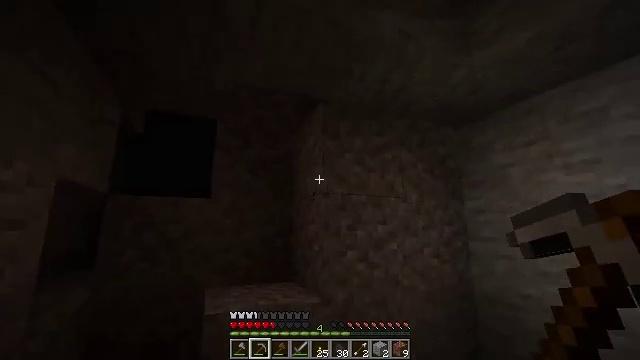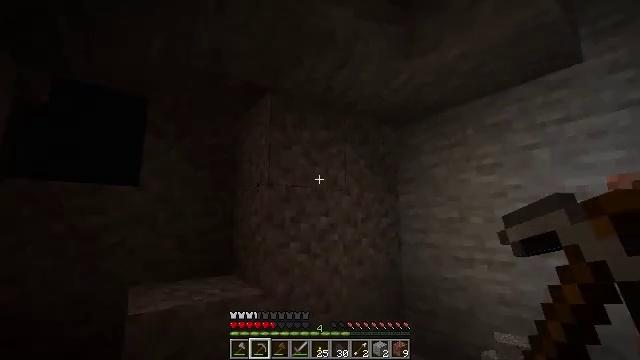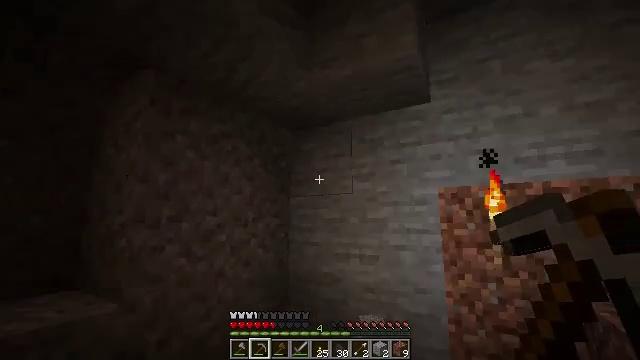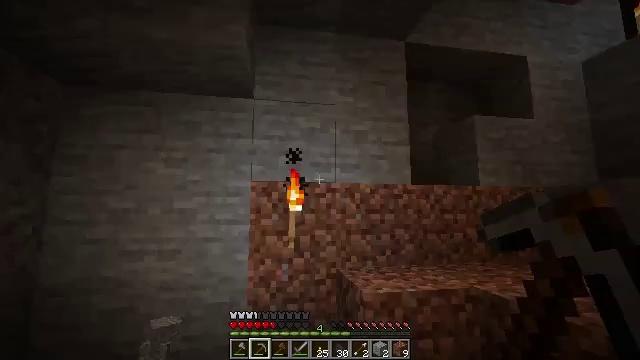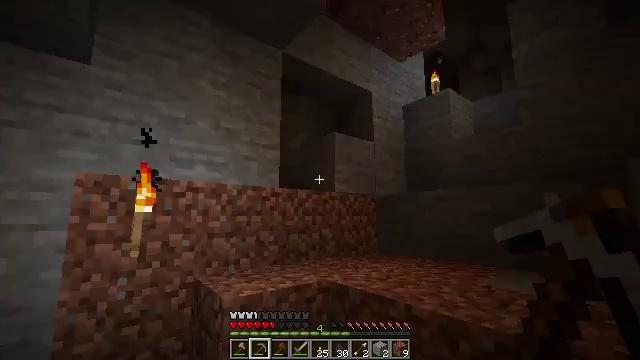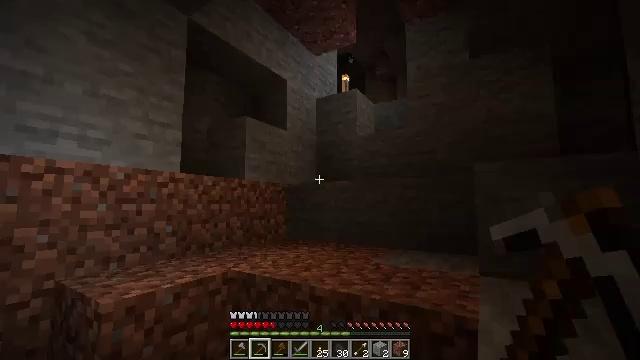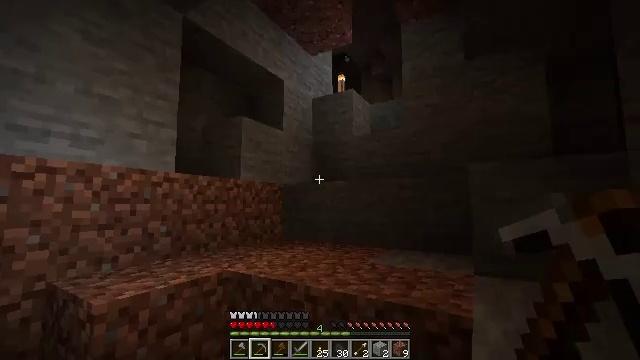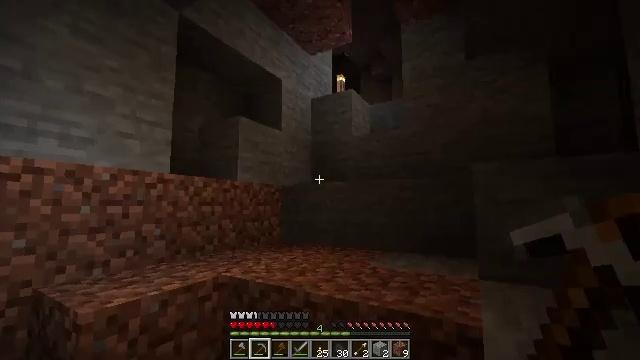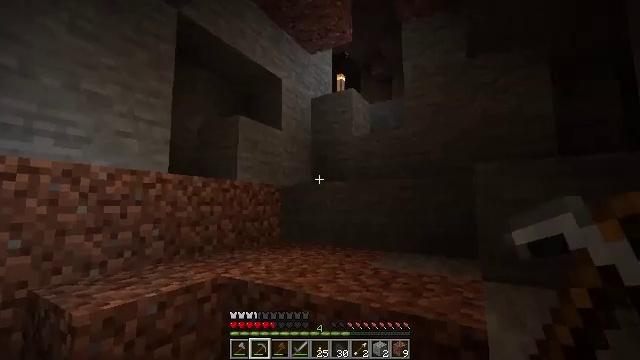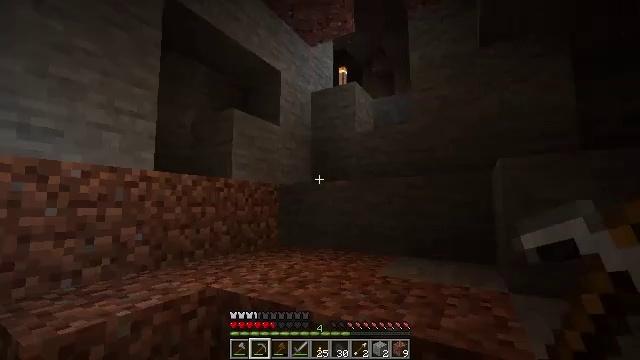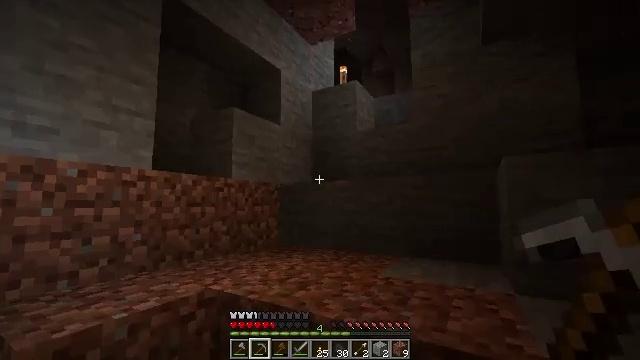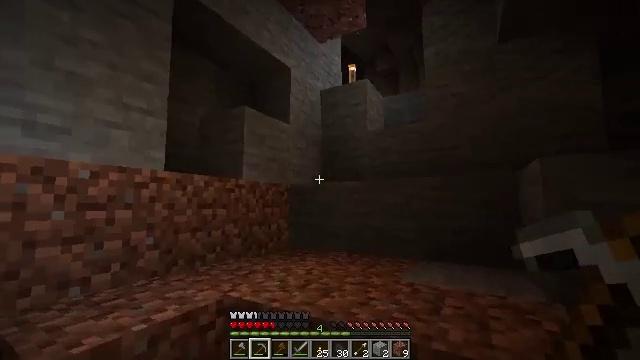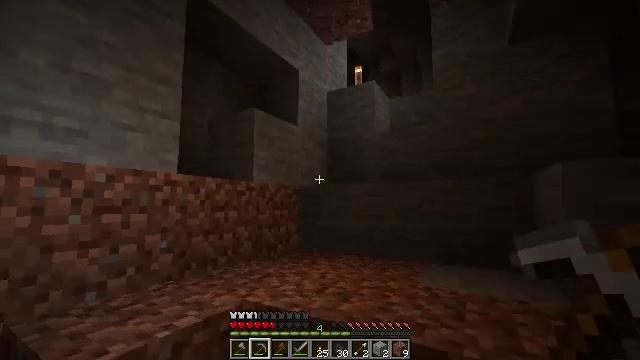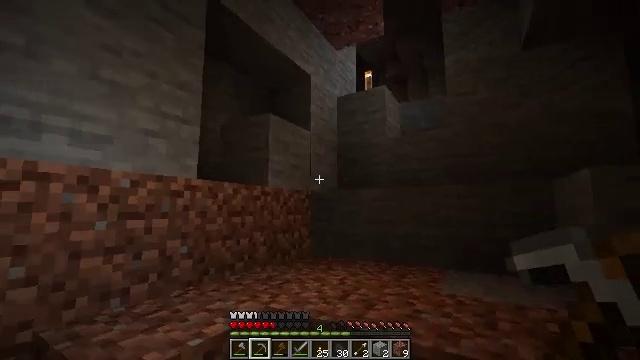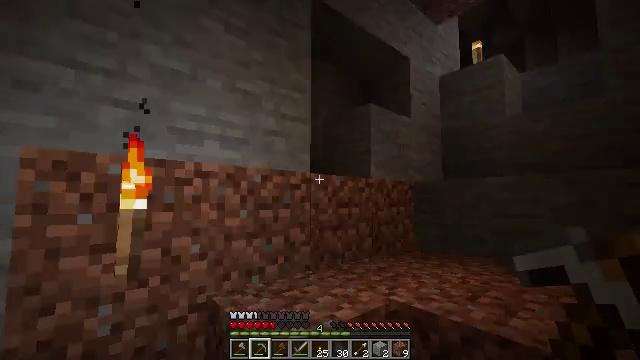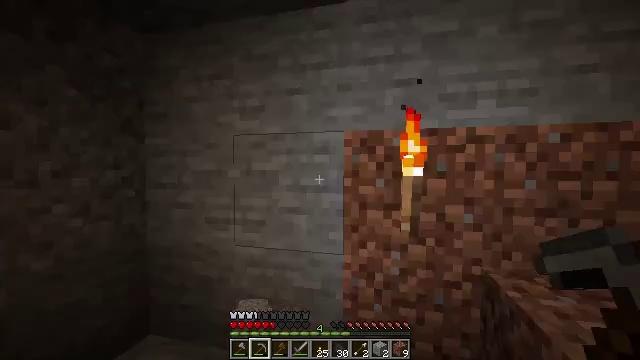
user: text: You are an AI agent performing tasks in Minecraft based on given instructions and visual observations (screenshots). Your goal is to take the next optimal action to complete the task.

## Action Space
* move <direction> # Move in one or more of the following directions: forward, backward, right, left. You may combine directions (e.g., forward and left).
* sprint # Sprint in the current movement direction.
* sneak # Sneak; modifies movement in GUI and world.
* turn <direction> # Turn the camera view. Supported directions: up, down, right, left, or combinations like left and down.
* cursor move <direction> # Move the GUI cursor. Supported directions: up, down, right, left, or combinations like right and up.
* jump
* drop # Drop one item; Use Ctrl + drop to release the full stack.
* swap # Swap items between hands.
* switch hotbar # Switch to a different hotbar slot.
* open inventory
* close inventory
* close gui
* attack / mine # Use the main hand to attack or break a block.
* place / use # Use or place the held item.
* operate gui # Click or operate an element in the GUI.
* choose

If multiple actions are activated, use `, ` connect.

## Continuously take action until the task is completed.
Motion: motion action
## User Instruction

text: Dig through gravel to clear a path.
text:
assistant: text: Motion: turn right and down
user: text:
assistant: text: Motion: turn right
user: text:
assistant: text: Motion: turn right and down
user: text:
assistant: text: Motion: turn right
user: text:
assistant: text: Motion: turn right and down
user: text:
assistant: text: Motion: no_op
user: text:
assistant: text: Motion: move forward
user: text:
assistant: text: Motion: move forward
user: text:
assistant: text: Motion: move forward
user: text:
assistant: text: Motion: move forward
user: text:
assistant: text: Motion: move left
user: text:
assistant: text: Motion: move left
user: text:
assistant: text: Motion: move left
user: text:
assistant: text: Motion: move left, turn left and down
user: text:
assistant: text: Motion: turn left and down
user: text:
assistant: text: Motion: turn left and down
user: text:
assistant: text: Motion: turn left
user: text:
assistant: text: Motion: turn left
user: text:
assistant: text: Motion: no_op
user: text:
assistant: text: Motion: attack / mine
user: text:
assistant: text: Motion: attack / mine
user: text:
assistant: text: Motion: move forward and move left, attack / mine
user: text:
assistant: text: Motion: move forward and move left, attack / mine
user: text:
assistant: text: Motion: move forward and move left, attack / mine
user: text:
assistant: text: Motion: move forward and move left, turn up, attack / mine
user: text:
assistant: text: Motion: move forward, turn left and up, attack / mine
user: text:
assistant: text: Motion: move forward, turn left and up, attack / mine
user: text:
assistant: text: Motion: move forward, attack / mine
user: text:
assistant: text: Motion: move forward, attack / mine
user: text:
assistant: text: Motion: move forward, attack / mine